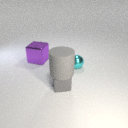
large gray rubber cylinder above small gray metal cube